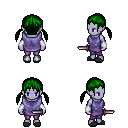
a pixel art fantasy rpg character, female body template, dark elf, purple skin, chain tabard jacket, magenta pants, green twin-tailed hairstyle, white cloth bracers, gray slippers, dagger, four views (front, back, left, right), 2x2 character sprite sheet, small pixel art, hard edges, no anti-aliasing